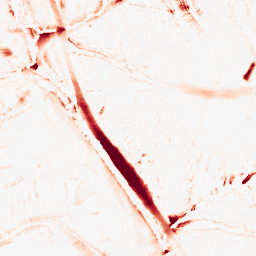
Category: morphological
Decomposition family: morphological
Decomposition parameters: operation: opening
size: 10
Upsampling method: regularized
Upsampling parameters: scale: 4
lambda_reg: 0.001
Upsampling scale: 4